Question: I need to add one button inside my dataview. Please see my code below
'''
Ext.define("blackbutton.view.Setup.test", {
extend: "Ext.DataView",
xtype: 'abc',
requires: [
'Ext.plugin.ListPaging',
'Ext.plugin.PullRefresh',
'Ext.field.Search',
'Ext.List',
'blackbutton.store.Blue.BlueList',
'Ext.ux.PullRefresh.PullRefreshFn',
'blackbutton.store.Blue.BlueList_Off9'
],
config: {
title: 'Transactions',
id: 'abc',
store: {
fields: ['name', 'age'],
data: [
{name: 'Jamie', age: 22},
{name: 'Rob', age: 14},
{name: 'Tommy', age: 22},
{name: 'Jacky', age: 16},
{name: 'Ed', age: 26}
]
},
itemTpl: new Ext.XTemplate(
'<p>{name}',
'<tpl if="age &gt; 17">',
'<p>{age}</p>',
'<p id="{age}"></p>',
'</tpl>',
'</p>'
),
listeners: {
initialize: function ()
{
new Ext.Button({
renderTo:'22'
, text:'Vote'
, width:100
, handler:function(){
alert('Vote Button is clicked');
}
})
}
}
}
});
'''
Screen shoot

The button did not appear. Btw I know I had to add '<button>123<button>' to itemTpl. But this is not what I want. I only want to add to tpl. Please give me some solution. thanks.
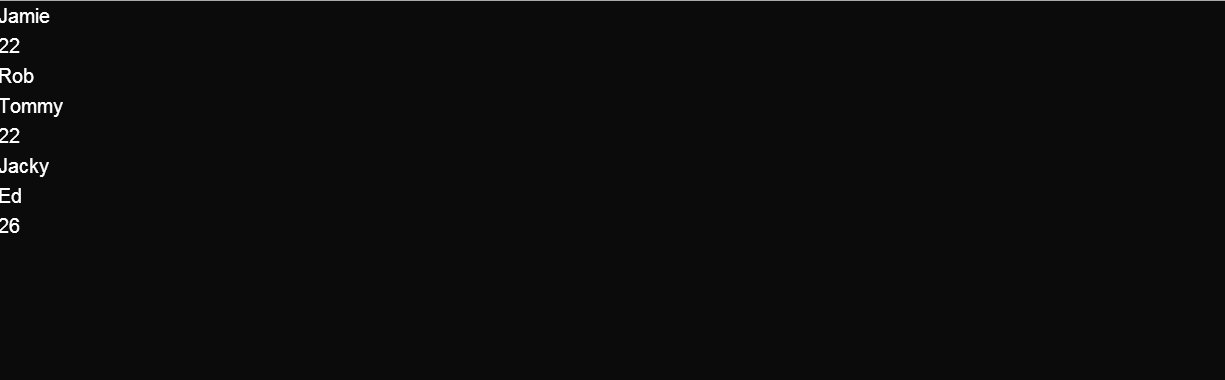
Answer: In the template, add code like following
'''
items: [
{
xtype: "list",
store: "store",
itemId:"list",
onItemDisclosure: true,
itemTpl:"<div class='x-button' type='test' style='border: none;'></div>"+
"<div class="list-item-title">{title}</div>"
grouped: true,
listeners:{
itemtap: function(list, index, target, record, e, eOpts){
this.up('abc').onItemTap();
}
}
},
onItemTap: function(target){
try{
var btnType = target.getTarget('div.x-button').getAttribute('type');
if(btnType){
this.btnClick();
}
}catch(e){
alert("not a button");
console.log(e);
}
},
btnClick: function(){
alert("button in tpl clicked");
}
'''
This is not exact code. This is just a sample.